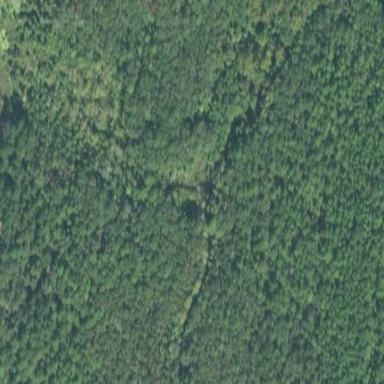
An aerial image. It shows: Mixed woodland with various types of leaves.